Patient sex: F
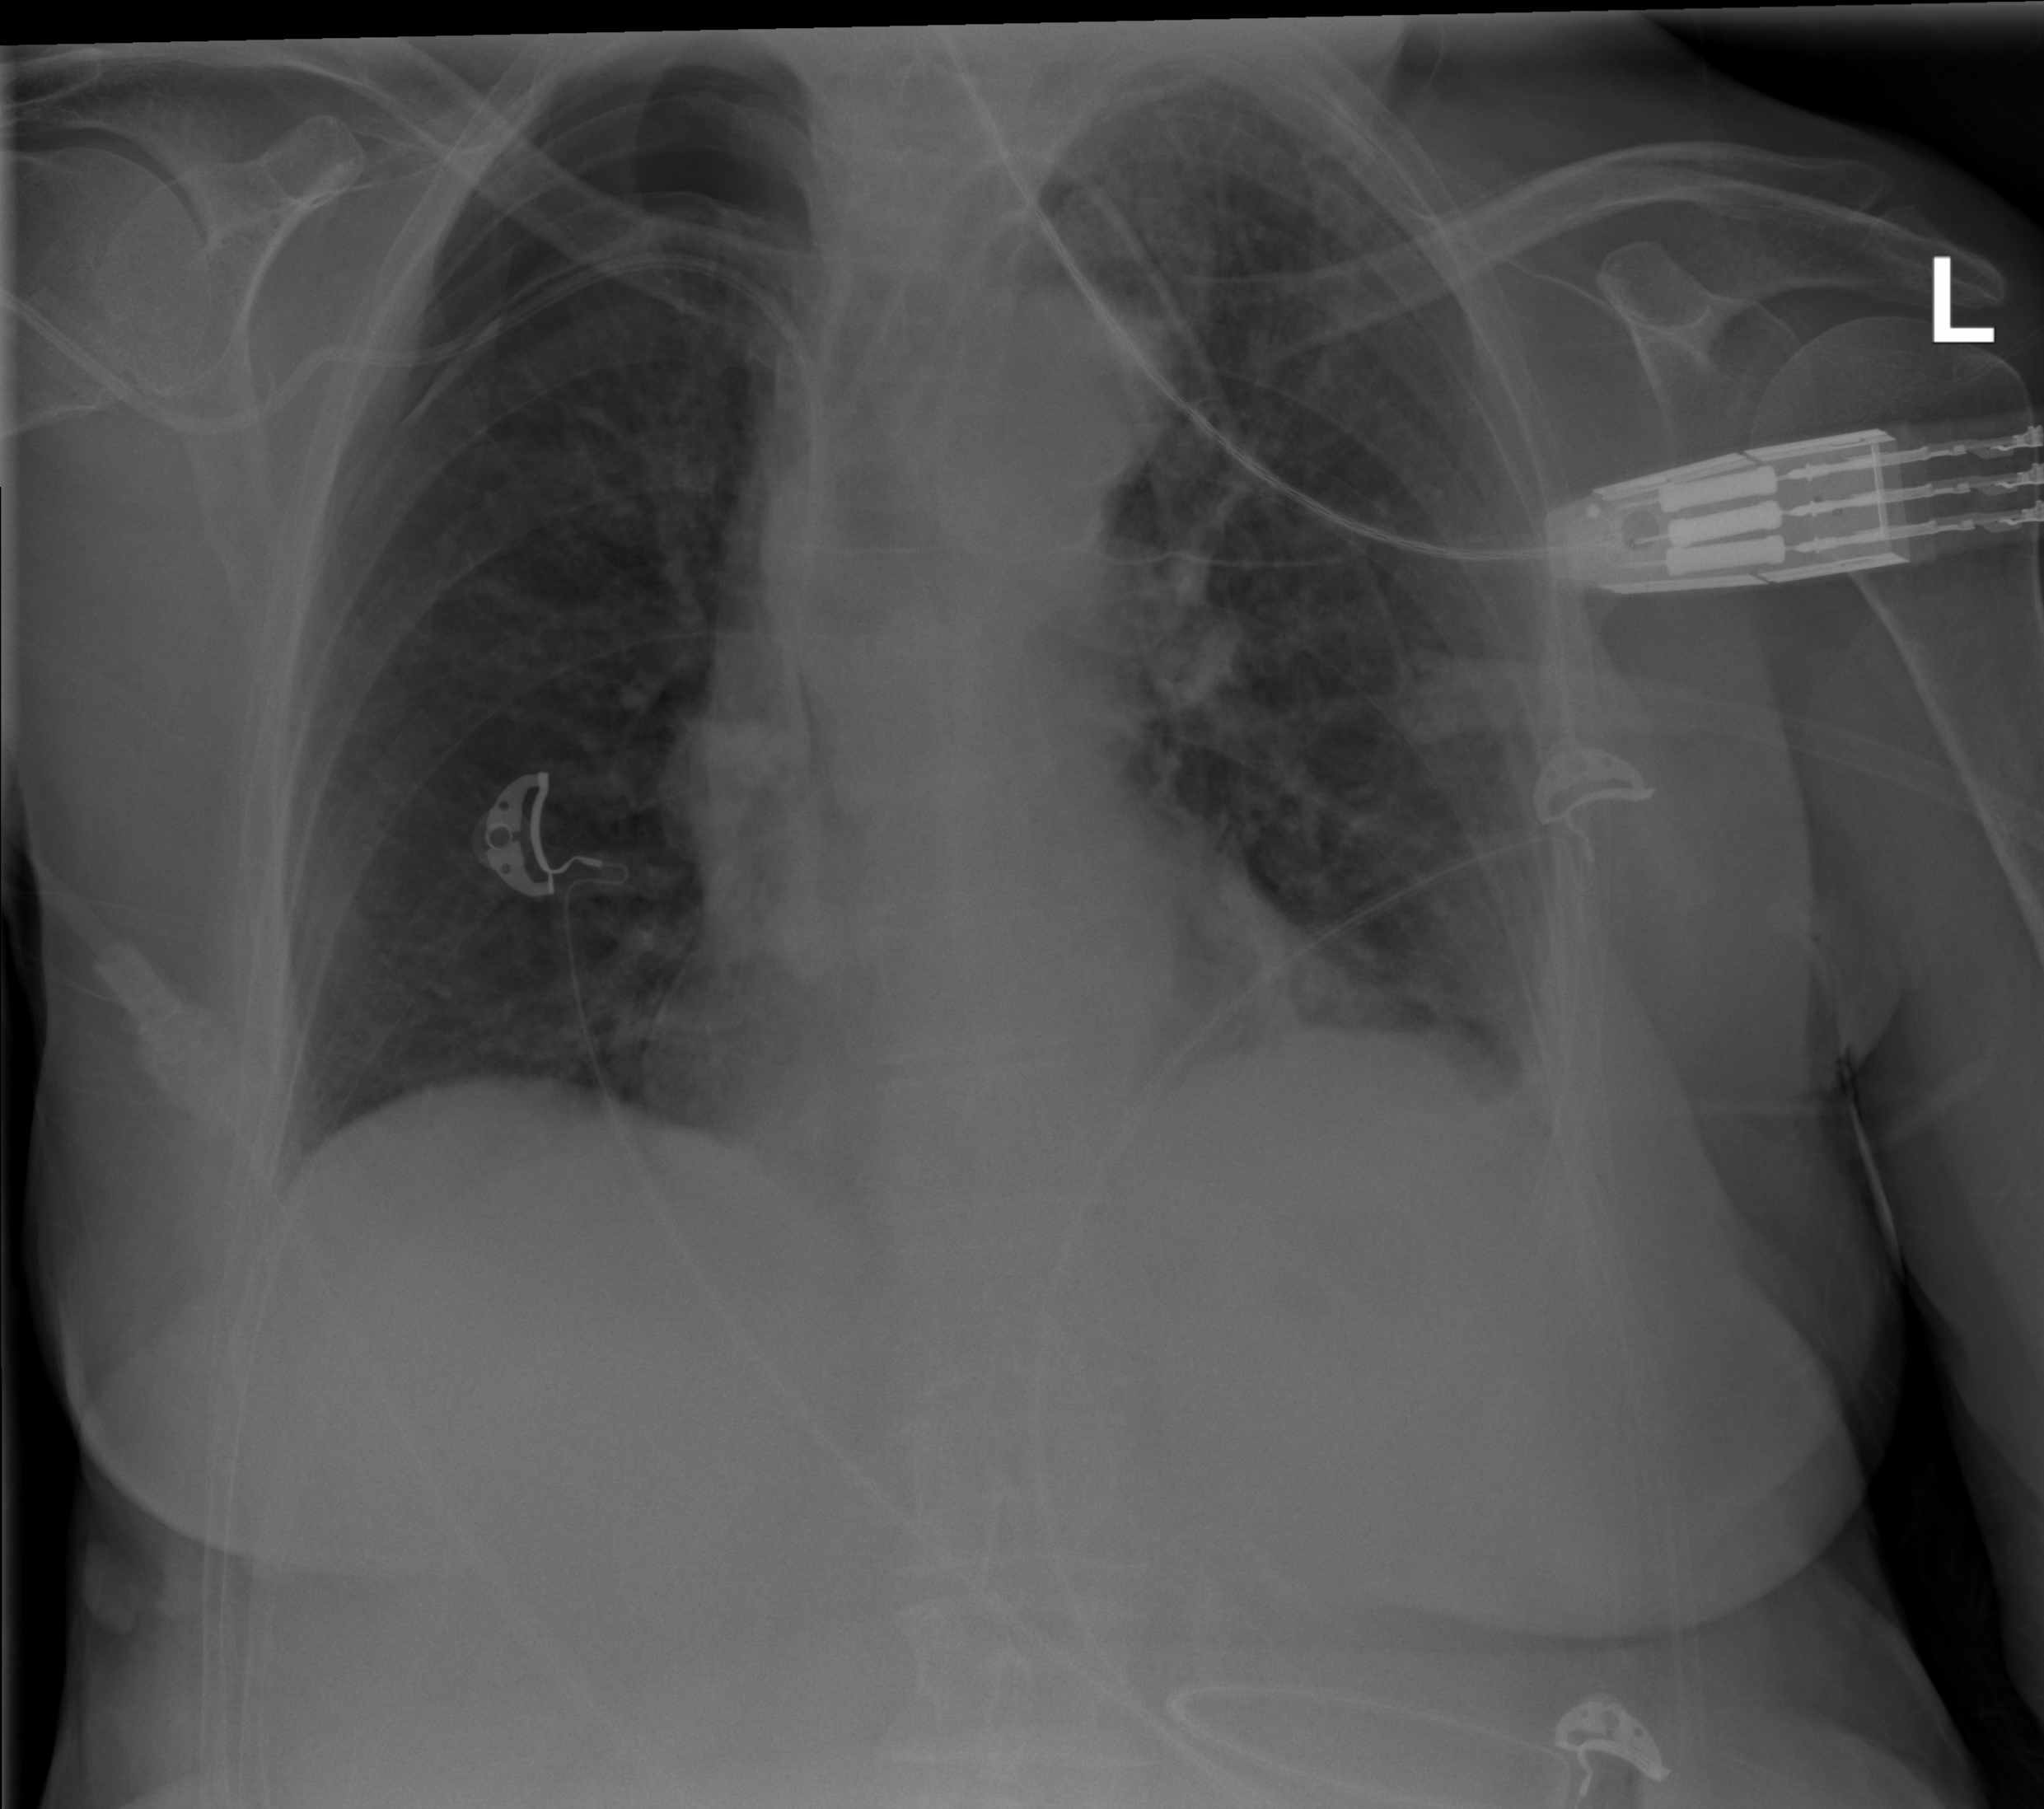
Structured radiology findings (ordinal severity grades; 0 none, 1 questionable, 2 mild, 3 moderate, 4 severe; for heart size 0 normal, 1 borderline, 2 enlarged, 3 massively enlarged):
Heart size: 0
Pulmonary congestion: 2
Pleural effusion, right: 0
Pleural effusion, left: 2
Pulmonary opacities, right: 0
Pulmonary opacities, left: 0
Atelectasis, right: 2
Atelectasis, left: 2